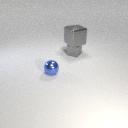
small blue metal sphere to the left of small gray metal cube